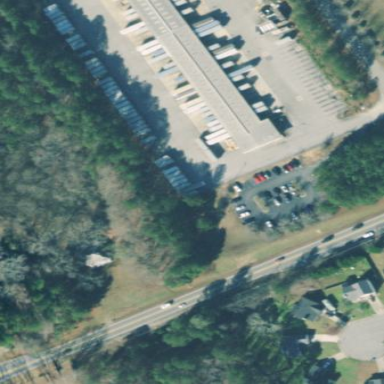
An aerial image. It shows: Warehouse.